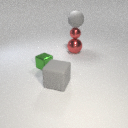
small red metal sphere below large gray rubber sphere